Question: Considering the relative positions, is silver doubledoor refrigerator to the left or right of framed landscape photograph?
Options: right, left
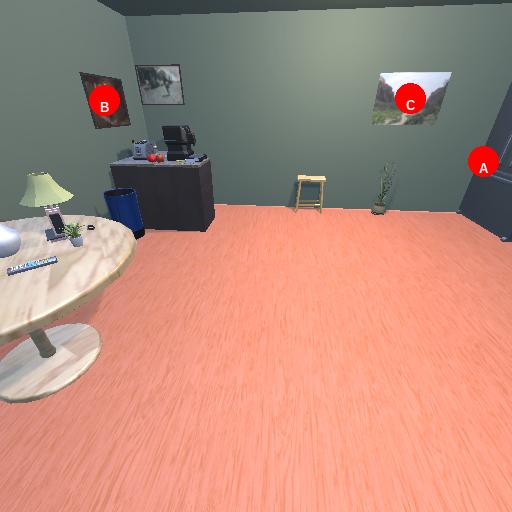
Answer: right